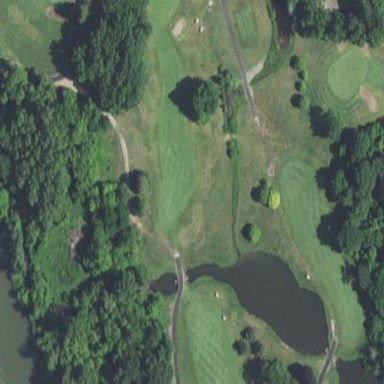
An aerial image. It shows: Area with grass used as rough in golf course.